Question: As far as i read top level depths should be chosen. But as you can see below second level is chosen. Am i missing something?

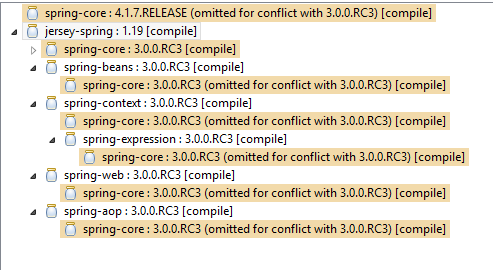
Answer: You're right, it should have worked as per the 'Dependency Mediation' <URL>.
The constraint allows only versions 2.5.2 thru 3 of 'spring-core' to be used with itself.
'<spring25-release-version>[2.5.2,3)</spring25-release-version>'
'''
<dependency>
<groupId>org.springframework</groupId>
<artifactId>spring-core</artifactId>
<version>${spring25-release-version}</version>
<scope>compile</scope>
</dependency>
'''
---
If you know for certain that '4.1.7.RELEASE' of 'spring-core' plays well with that '1.19' of 'jersey-spring', you can try "managing" the dependency and then use it normally like you did.
'''
<dependencyManagement>
<dependencies>
<dependency>
<groupId>org.springframework</groupId>
<artifactId>spring-core</artifactId>
<version>4.1.7.RELEASE</version>
</dependency>
</dependencies>
</dependencyManagement>
'''
'Dependency management' basically trumps all other means.